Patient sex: M
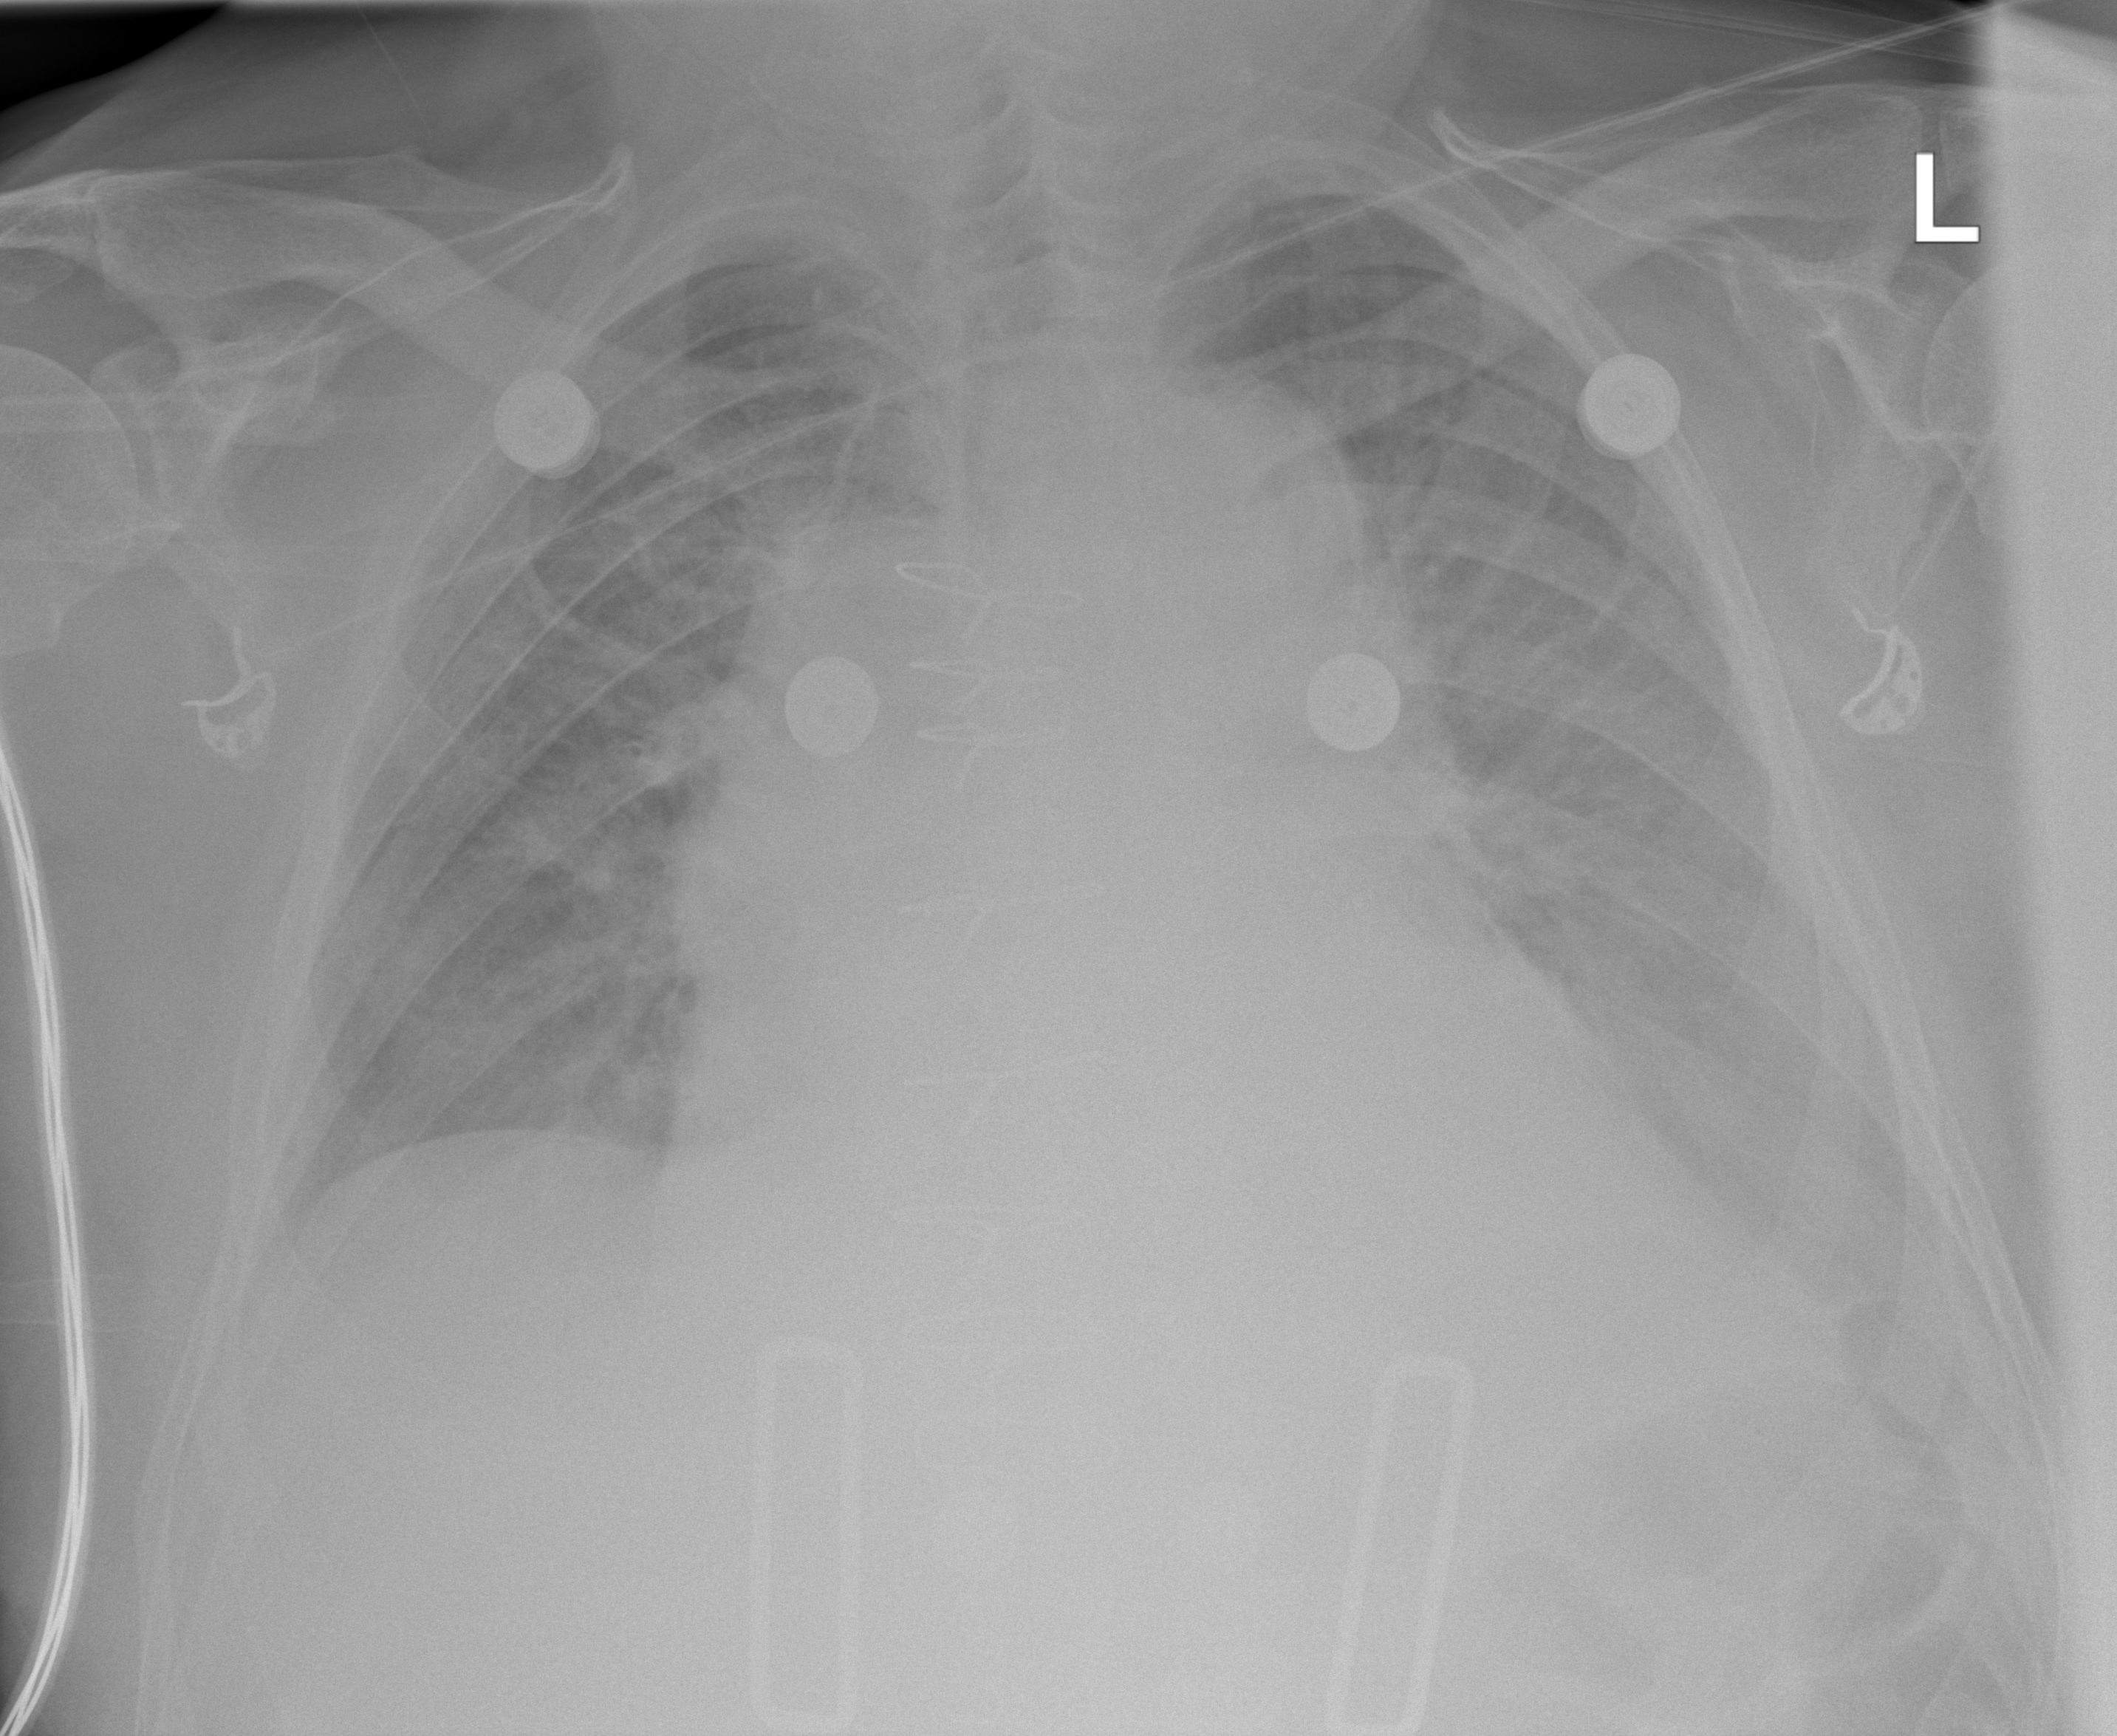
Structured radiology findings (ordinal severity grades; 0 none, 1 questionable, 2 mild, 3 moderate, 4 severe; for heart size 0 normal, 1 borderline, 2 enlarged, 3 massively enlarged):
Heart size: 2
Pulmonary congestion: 2
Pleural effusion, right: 2
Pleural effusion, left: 3
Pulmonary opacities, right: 0
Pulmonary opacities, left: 0
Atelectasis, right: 2
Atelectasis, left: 2